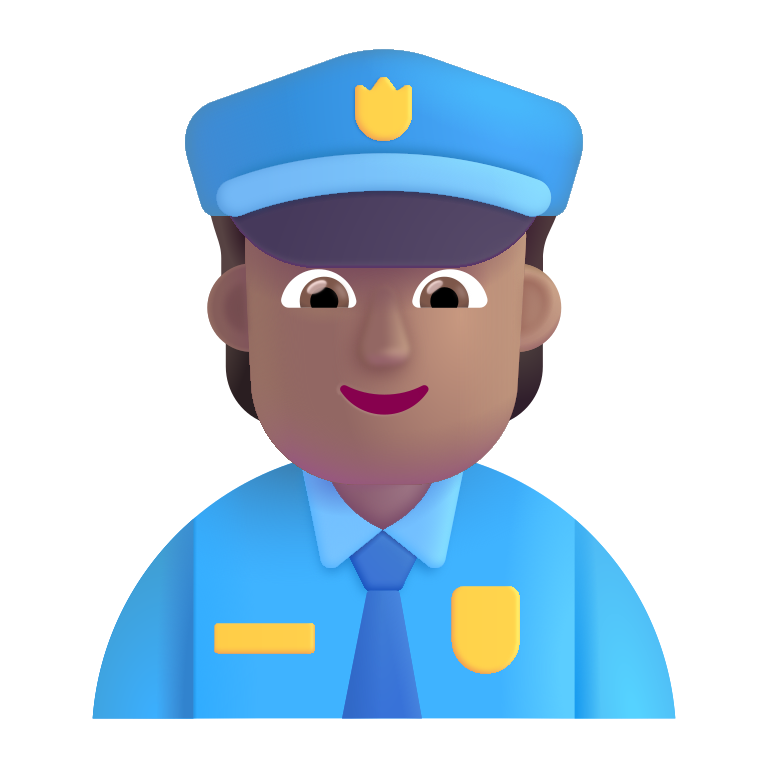
police officer color